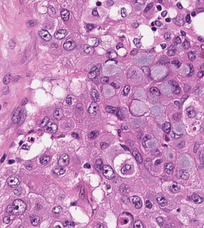
Tumor epithelial tissue: yes
Tumor-associated stroma tissue: no
Normal tissue: no